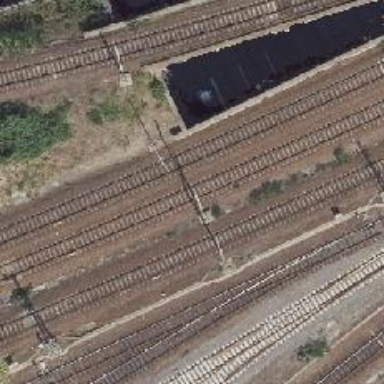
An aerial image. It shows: Bridge over electrified railway with contact lines.